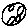
Label: moon